Question: I want to create a video slideshow from scratch for my webpage.
Instead of displaying the videos directly I've managed so far to write a code using JavaScript which takes a YouTube video URL and takes its thumbnail to show it on the slideshow and here goes the problem:
The URL from the video has to be stored somewhere so the script can work properly, I've been hiding the URL inside the HTML code using the "src" attribute but that means I'll have to change it directly in the HTML code every time I want to display a different video on the slideshow.
I was thinking using a database (SQL) to store the URLs, but I read that linking JS/HTML and SQL is a bad practice and brings up unnecessary issues and will bring a headache and not a solution. So where or what can I use to store those URLs and link them properly into my code?

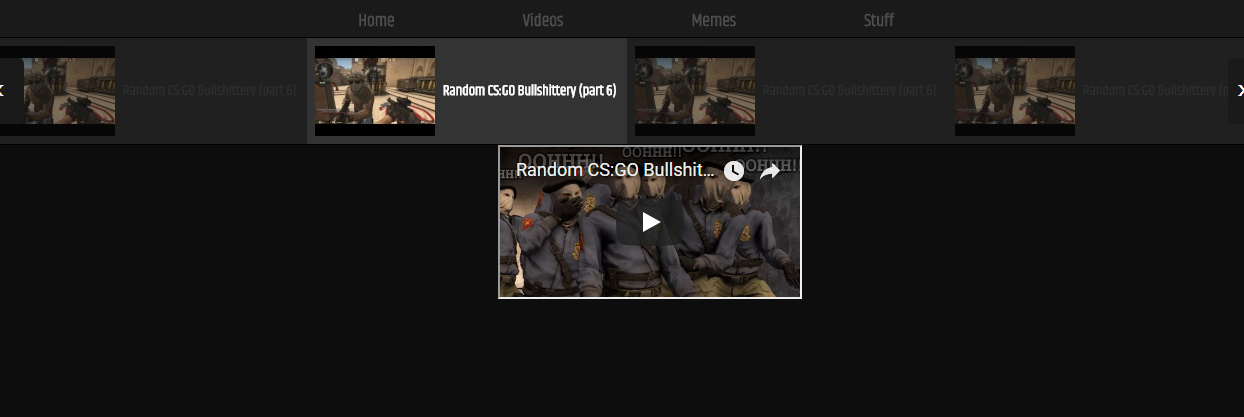
Answer: A database is the right answer, however, for just links, you may not want SQL. I would suggest JSON, but that may not even be necessary here. You can load an array of links from an external JS file. The contents of it would be:
'''
var youtubeLinks = [
'https://youtube.com/link1',
'https://youtube.com/link2',
'https://youtube.com/link3'
];
'''
If that file was called 'script.js' and it was stored in your website root, then you can load it into your HTML as such:
'''
<script src="script.js"></script>
'''
Then in your javascript code that you already wrote, you can pass each link through a loop. Maybe something like this:
'''
for (var i = 0; i < youtubeLinks.length; i++) {
thisLink = youtubeLinks[i];
// your code here
}
'''